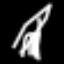
Label: chair